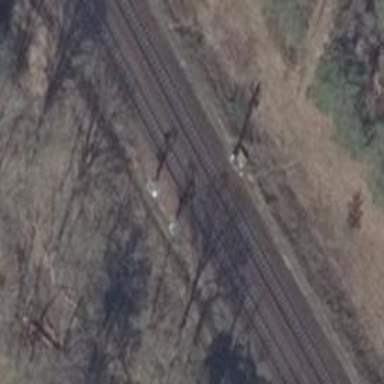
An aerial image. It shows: Railway signal.